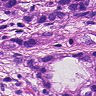
Metastatic tissue present: yes